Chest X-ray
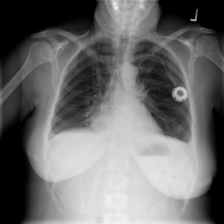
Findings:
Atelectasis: negative
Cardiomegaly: negative
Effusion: positive
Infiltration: negative
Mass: negative
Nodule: negative
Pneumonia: negative
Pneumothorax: negative
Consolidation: negative
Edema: negative
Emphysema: negative
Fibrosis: negative
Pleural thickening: negative
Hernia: negative